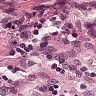
Metastatic tissue present: no